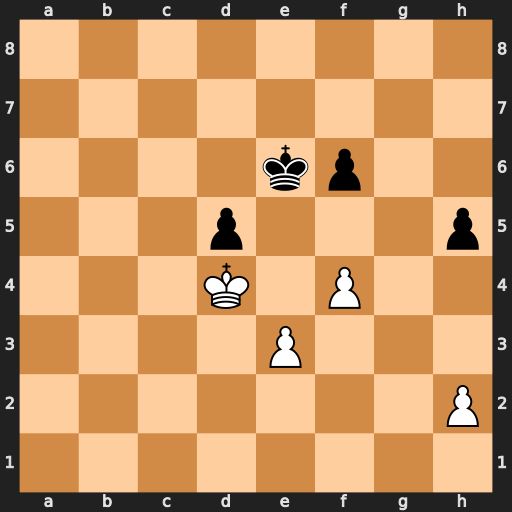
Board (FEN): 8/8/4kp2/3p3p/3K1P2/4P3/7P/8
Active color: w
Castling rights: -
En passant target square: -
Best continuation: Kc5 Kf5 Kxd5 Kg4 Ke6